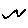
Label: zigzag